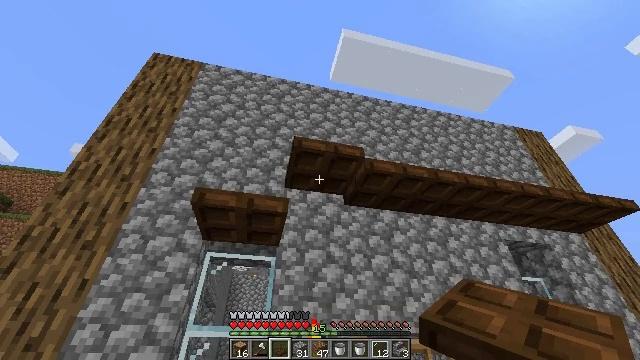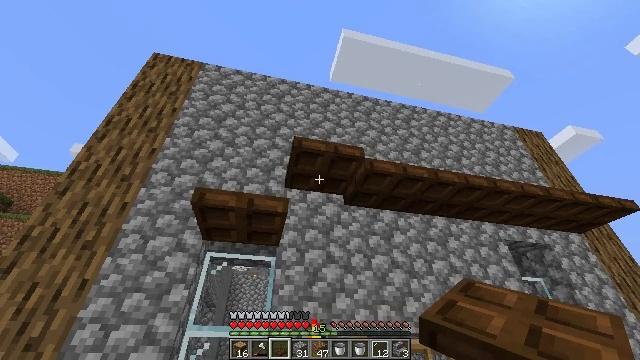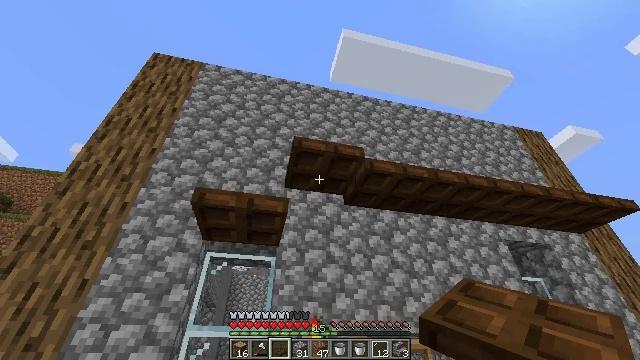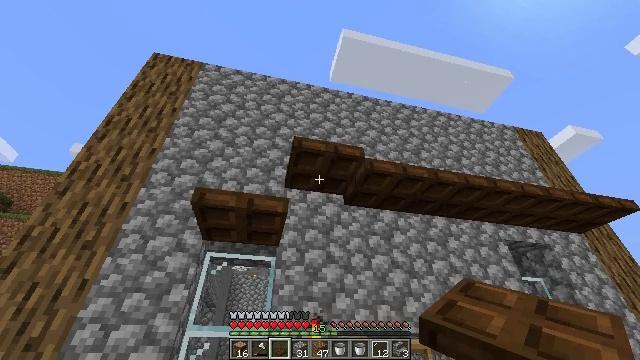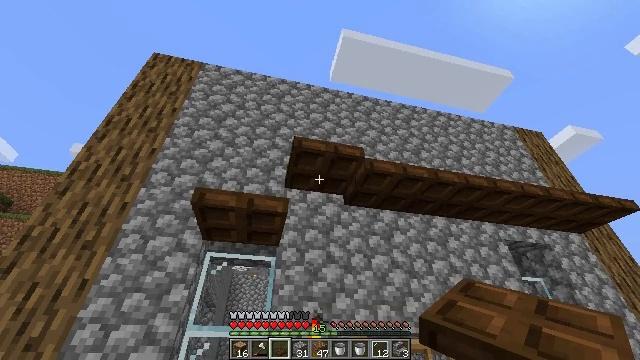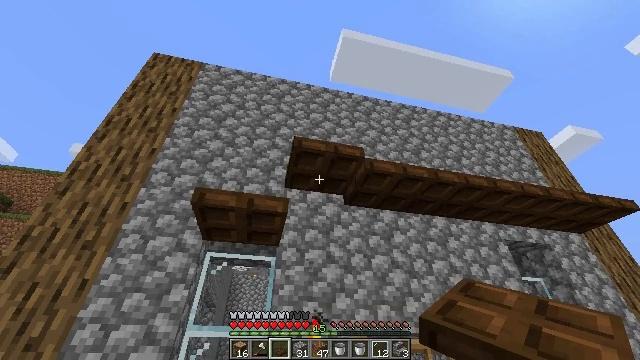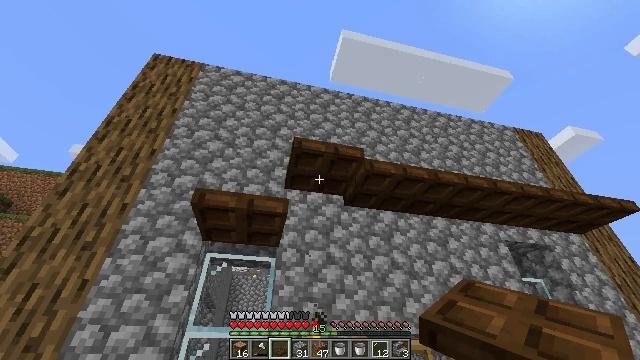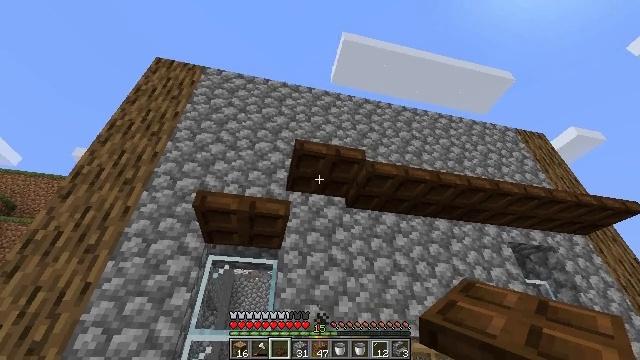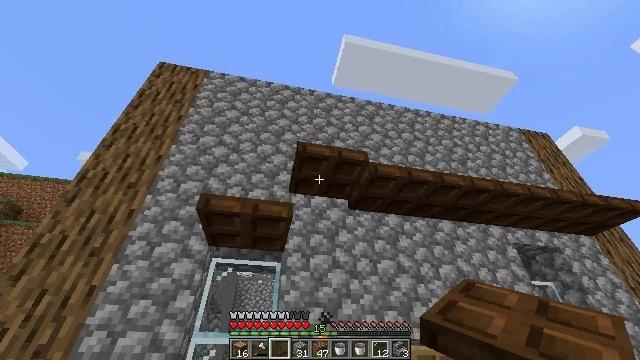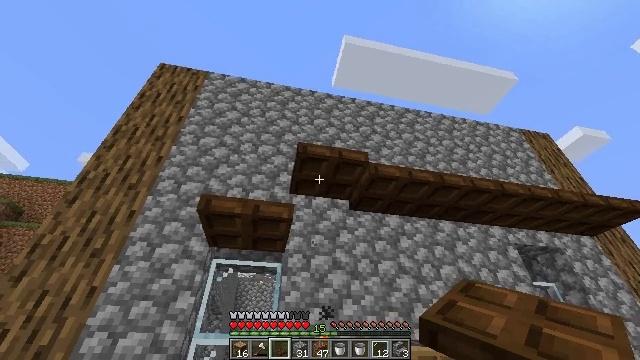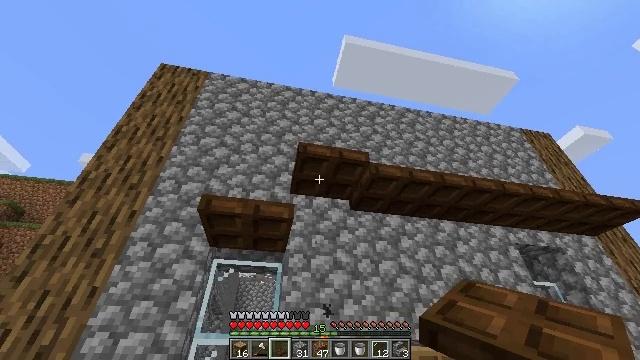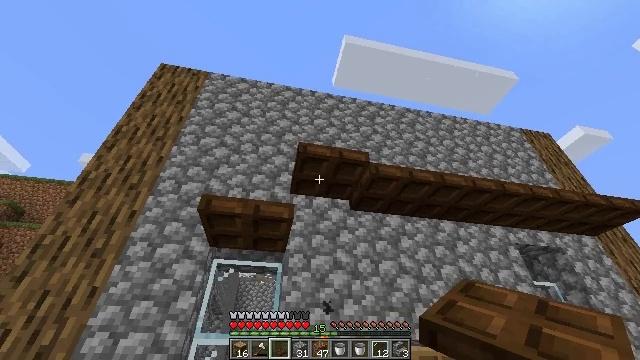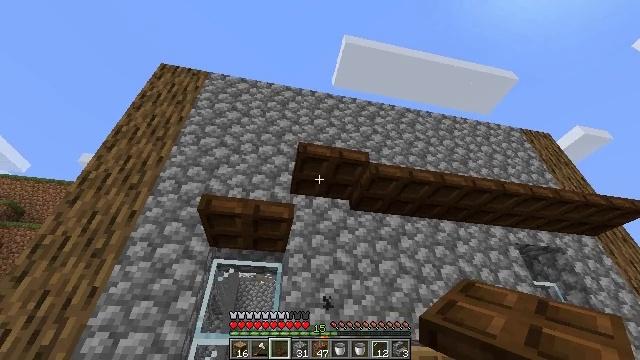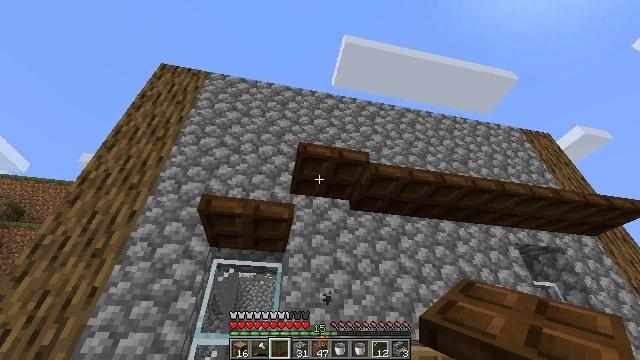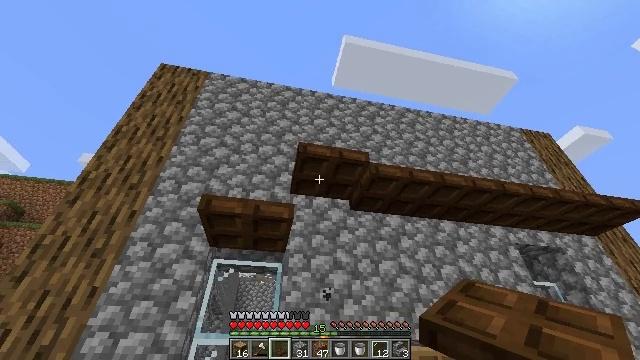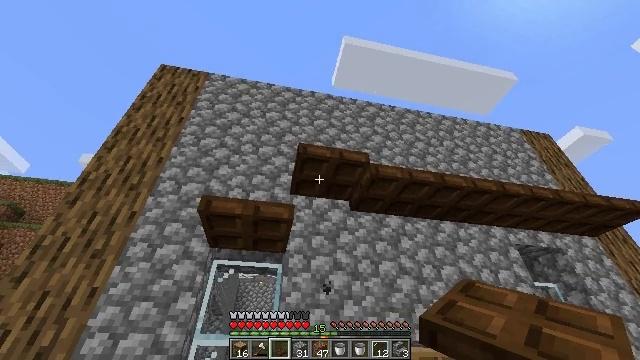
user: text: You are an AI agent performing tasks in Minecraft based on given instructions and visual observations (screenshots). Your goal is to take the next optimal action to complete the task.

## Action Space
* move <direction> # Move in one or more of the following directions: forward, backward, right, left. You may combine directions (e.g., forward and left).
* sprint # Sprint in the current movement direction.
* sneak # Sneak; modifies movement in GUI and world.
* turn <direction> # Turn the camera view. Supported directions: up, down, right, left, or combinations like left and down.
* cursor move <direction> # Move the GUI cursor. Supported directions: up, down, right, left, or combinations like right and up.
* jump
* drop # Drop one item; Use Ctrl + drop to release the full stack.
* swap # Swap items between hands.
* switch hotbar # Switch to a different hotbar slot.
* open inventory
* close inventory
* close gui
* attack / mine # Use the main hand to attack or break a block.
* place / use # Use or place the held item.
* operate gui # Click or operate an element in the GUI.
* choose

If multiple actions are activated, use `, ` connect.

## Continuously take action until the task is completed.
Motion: motion action
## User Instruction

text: Harvest the dark oak trapdoor for reuse.
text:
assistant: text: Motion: no_op
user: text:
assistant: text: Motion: no_op
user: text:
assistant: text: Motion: no_op
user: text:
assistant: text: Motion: no_op
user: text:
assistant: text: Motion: no_op
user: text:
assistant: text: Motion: no_op
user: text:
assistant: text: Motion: no_op
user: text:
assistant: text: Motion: no_op
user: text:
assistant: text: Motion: no_op
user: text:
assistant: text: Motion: no_op
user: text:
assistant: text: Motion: no_op
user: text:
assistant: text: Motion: no_op
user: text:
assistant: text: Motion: no_op
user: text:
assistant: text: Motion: no_op
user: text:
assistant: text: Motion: no_op
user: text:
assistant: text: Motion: switch to hotbar 2
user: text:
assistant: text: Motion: turn up, switch to hotbar 2
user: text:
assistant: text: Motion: turn up, switch to hotbar 2
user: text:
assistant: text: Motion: no_op
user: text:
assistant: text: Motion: attack / mine
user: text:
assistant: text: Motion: attack / mine
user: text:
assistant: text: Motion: attack / mine
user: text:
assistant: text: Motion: attack / mine
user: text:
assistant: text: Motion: attack / mine
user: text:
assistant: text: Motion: attack / mine
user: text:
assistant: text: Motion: attack / mine
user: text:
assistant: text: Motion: attack / mine
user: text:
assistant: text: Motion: attack / mine
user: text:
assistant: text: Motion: attack / mine
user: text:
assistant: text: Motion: attack / mine